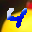
Label: 4